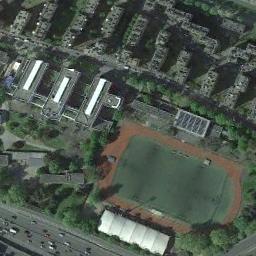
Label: ground_track_field